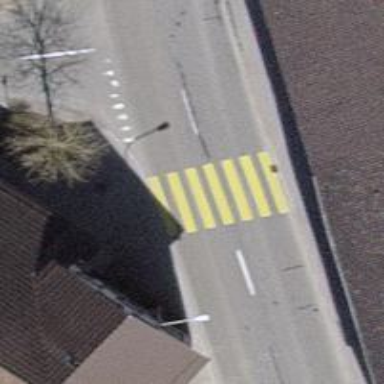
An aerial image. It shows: Marked road crossing.